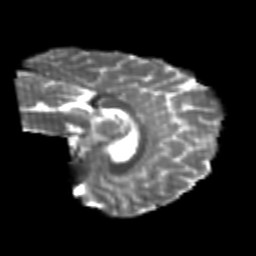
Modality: T2w
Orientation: sagittal
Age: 22
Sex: female
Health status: healthy
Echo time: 0.074 s